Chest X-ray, AP view. Patient: 40 years old, sex M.
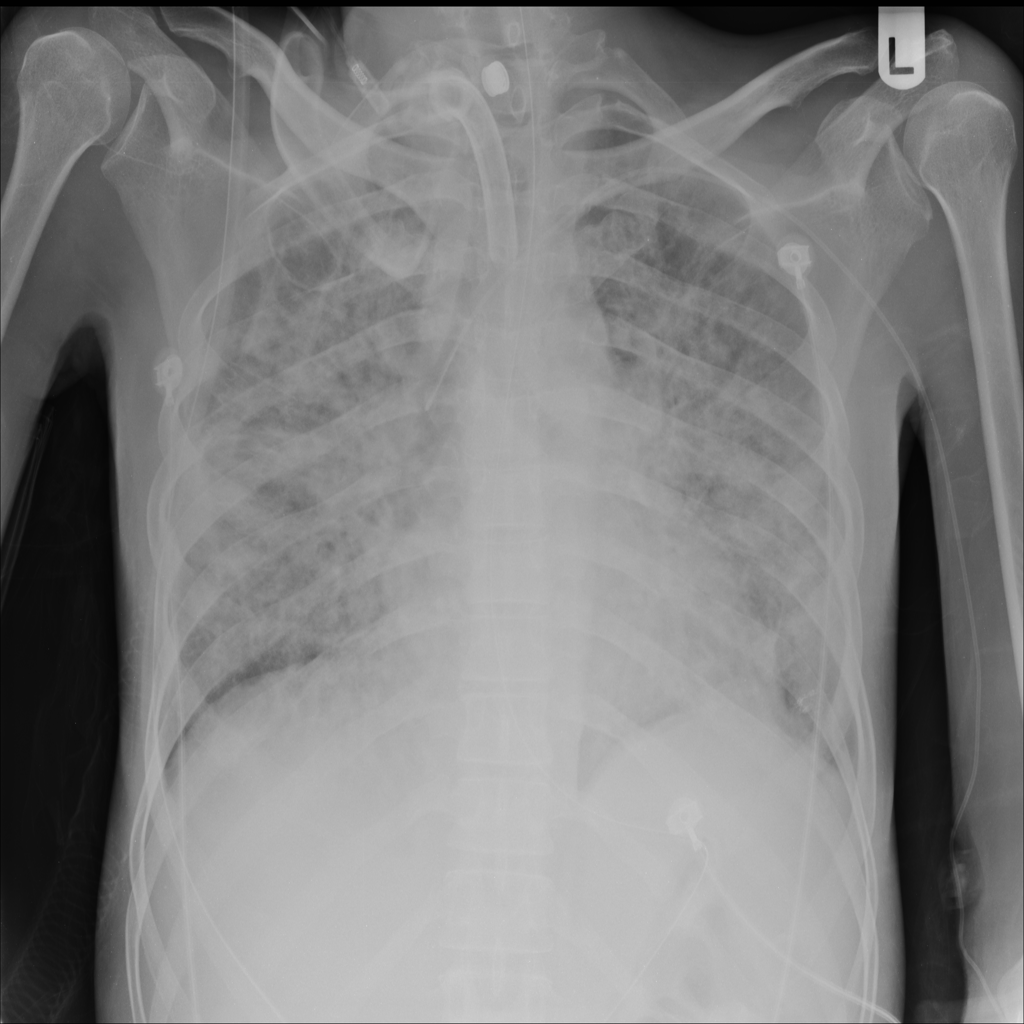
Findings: No Finding